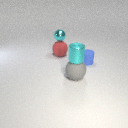
large gray rubber sphere to the left of small blue rubber cylinder